Aerial crown-view tile of a tropical tree (Barro Colorado Island, Panama), acquired 20240716:
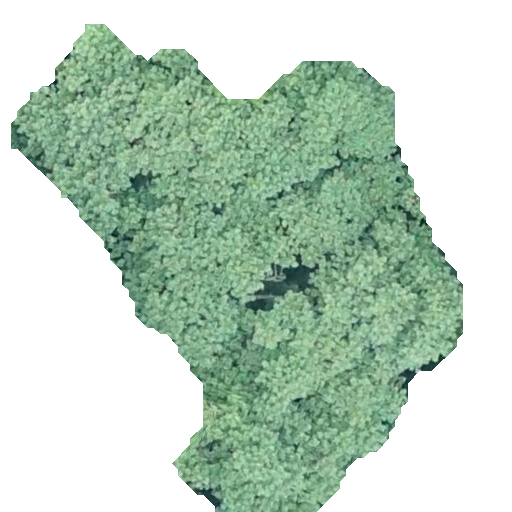
Species: Hieronyma alchorneoides
GBIF accepted scientific name: Hieronyma alchorneoides
Crown area: 201.361 m²